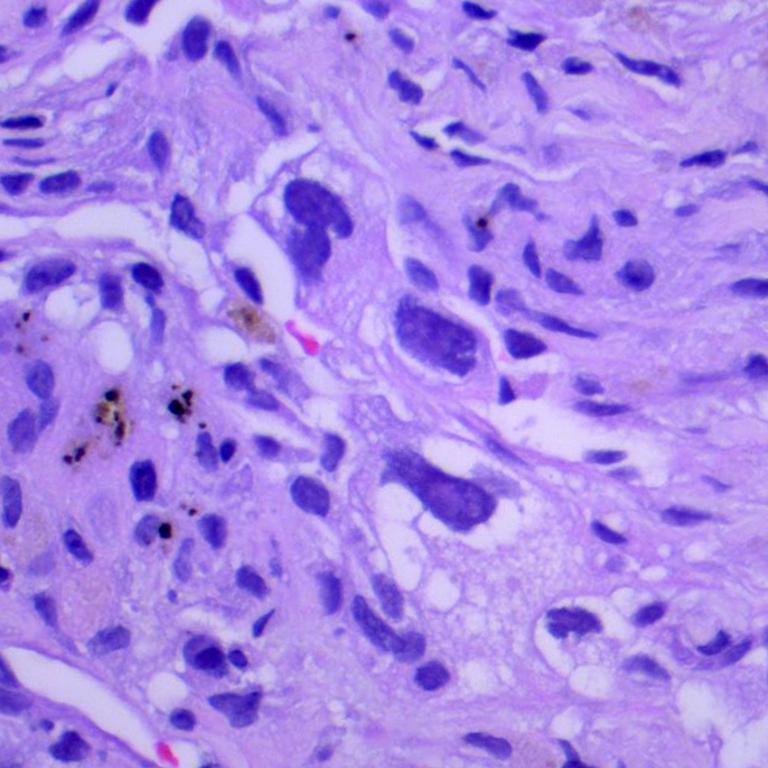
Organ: lung
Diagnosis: adenocarcinomas